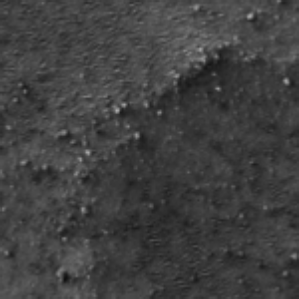
Label: frost